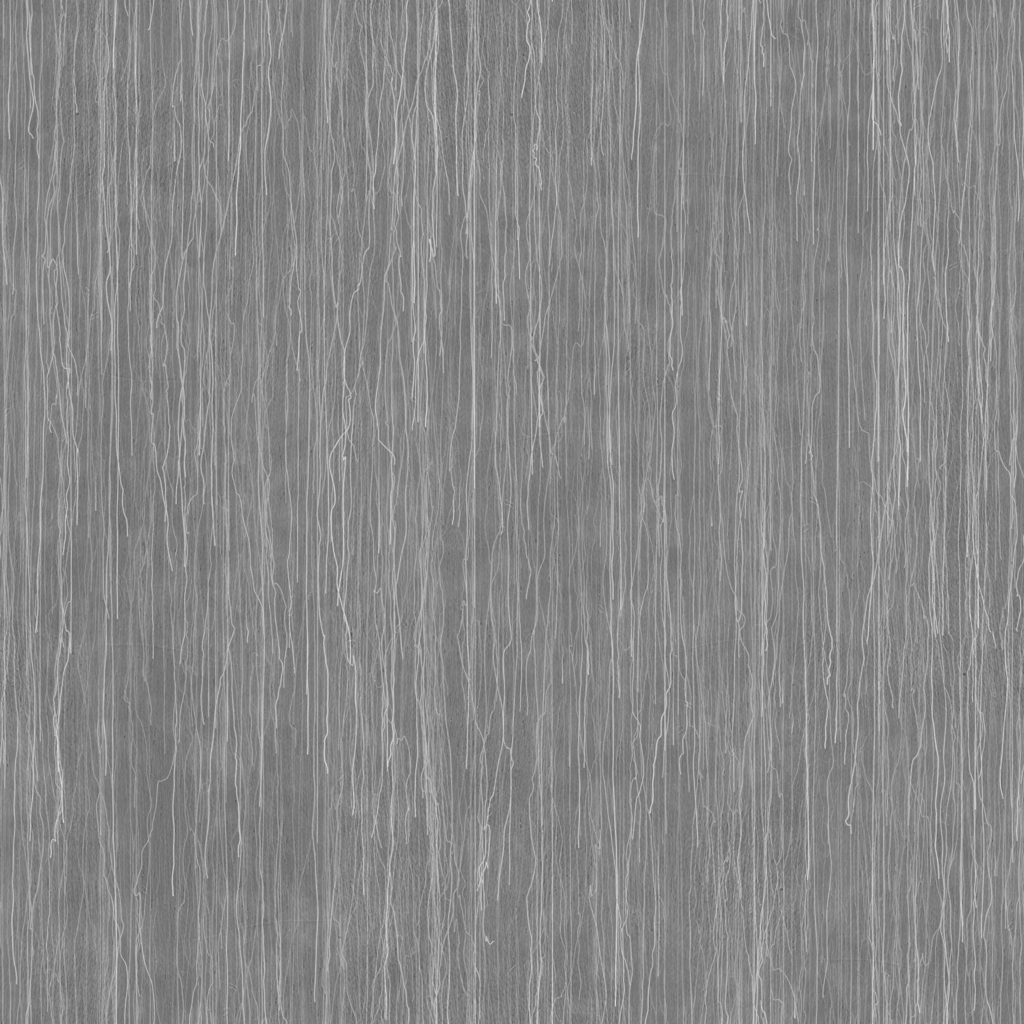
Texture map type: Roughness